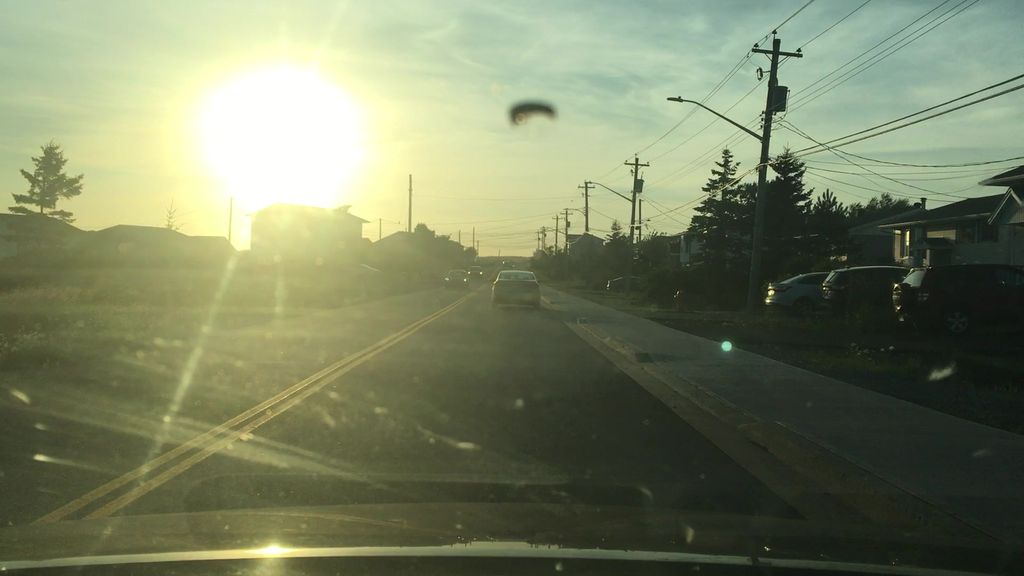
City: halifax